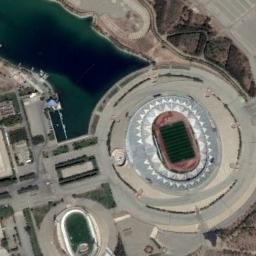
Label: stadium